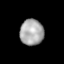
Tissue: lung
Cell type: T cells
Senescence score: 0.1612
Nuclear area (px): 600
Mean DAPI intensity: 169.288